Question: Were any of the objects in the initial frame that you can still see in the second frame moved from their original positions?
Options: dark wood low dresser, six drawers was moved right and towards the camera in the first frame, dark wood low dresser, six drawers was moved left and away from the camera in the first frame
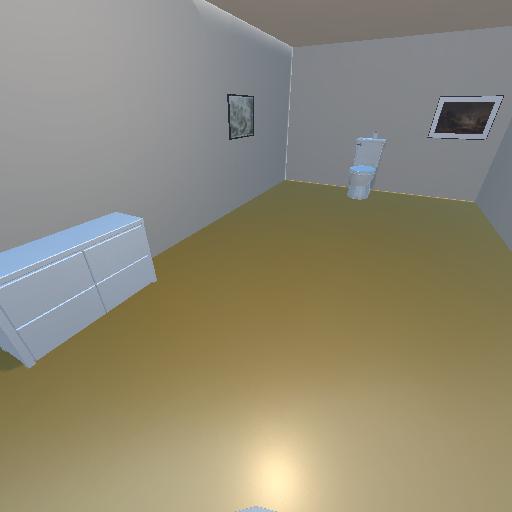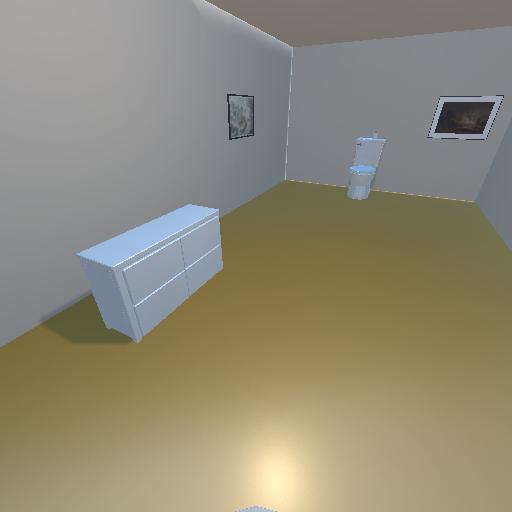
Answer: dark wood low dresser, six drawers was moved right and towards the camera in the first frame